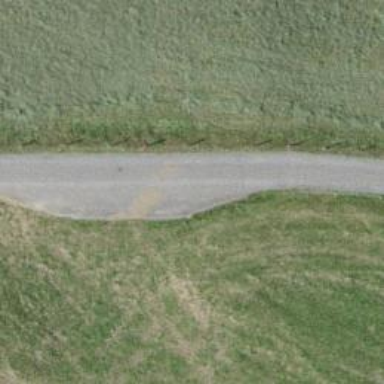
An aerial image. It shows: Passing place on the road.